Field crop: tomato
Growth stage: 1
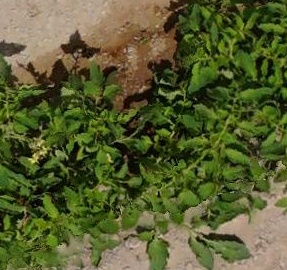
Species: tomato